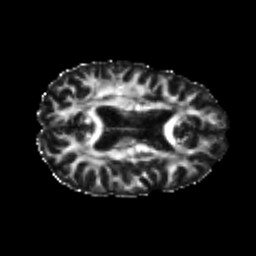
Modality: FA
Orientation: axial
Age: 24
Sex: female
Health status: healthy
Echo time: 0.074 s